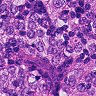
Metastatic tissue present: yes